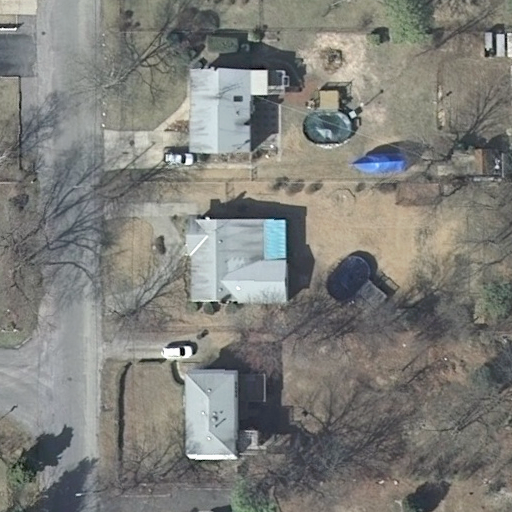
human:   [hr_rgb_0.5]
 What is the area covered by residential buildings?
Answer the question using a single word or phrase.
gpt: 792m2

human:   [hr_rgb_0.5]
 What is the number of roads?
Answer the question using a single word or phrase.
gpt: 2

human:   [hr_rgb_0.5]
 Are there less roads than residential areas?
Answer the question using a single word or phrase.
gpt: no

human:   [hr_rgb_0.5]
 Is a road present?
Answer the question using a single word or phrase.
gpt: yes

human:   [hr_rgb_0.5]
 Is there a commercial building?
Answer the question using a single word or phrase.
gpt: no

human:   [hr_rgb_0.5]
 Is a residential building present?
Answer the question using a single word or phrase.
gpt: yes

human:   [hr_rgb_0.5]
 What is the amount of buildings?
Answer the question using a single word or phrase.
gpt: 4

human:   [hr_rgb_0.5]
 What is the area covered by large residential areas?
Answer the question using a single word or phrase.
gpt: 10599m2

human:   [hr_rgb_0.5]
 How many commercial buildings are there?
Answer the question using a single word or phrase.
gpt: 0

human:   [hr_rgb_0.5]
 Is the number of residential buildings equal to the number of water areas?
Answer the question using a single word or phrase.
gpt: no

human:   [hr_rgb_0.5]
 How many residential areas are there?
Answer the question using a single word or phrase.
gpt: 1

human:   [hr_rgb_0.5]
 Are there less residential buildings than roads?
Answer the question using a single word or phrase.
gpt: no

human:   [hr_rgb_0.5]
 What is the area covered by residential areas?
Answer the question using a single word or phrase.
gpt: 10599m2

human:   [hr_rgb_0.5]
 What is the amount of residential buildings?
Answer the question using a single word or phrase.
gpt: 4

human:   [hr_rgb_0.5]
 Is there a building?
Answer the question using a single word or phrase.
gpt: yes

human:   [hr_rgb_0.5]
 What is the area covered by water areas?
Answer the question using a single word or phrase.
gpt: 0m2

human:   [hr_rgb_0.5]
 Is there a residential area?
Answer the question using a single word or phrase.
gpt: yes

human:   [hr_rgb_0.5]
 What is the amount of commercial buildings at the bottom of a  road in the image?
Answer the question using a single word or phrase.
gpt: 0

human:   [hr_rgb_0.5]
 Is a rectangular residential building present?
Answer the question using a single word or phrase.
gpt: yes

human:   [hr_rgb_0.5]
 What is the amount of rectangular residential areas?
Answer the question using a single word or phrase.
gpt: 1

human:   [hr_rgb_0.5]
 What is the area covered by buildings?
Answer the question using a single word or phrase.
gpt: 792m2

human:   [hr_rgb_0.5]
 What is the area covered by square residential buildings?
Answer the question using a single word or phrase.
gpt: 0m2

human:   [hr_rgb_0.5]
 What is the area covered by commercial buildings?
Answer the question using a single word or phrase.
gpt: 0m2

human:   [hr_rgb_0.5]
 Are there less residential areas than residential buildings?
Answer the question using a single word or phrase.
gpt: yes

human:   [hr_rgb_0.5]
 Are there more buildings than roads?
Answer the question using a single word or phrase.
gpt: yes

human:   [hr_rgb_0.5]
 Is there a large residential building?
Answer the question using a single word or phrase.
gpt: no

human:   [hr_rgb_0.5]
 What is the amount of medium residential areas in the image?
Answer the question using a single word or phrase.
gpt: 0

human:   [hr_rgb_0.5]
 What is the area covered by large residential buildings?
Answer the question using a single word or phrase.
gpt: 0m2

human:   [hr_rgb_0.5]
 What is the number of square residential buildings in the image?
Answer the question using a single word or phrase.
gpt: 0

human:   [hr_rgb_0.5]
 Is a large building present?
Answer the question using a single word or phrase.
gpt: no

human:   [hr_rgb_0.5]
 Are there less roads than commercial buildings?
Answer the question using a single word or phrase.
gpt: no

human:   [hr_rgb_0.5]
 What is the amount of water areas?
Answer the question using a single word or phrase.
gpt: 0

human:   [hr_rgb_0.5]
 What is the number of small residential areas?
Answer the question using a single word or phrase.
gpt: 0

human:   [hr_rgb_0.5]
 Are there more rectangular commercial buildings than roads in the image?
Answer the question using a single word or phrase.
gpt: no

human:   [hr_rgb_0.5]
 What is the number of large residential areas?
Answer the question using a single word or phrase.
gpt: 1

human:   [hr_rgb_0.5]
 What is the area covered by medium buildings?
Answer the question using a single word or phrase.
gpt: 788m2

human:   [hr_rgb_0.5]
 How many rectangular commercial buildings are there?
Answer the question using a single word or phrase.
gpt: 0

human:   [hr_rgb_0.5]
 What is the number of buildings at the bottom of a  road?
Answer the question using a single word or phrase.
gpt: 1

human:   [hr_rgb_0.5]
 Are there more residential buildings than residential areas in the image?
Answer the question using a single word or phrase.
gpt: yes

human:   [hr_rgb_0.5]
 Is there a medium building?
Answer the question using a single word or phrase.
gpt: yes

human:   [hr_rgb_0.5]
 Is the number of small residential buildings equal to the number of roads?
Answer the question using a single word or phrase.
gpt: no

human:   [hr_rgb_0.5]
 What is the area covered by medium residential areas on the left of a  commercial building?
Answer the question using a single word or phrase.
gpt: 0m2

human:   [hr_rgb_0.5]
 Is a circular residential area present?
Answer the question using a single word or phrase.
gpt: no

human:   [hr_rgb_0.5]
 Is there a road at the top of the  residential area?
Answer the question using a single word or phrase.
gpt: yes

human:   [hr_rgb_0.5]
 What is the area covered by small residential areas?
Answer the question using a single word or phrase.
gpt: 0m2

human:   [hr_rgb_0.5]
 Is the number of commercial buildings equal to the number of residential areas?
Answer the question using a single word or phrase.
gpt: no

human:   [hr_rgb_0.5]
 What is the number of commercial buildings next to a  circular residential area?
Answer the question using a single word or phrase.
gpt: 0

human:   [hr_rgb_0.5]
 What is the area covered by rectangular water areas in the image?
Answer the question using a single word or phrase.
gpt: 0m2

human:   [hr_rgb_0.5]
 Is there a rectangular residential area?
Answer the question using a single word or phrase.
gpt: yes

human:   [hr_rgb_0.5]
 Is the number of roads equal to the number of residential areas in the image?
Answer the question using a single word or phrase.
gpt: no

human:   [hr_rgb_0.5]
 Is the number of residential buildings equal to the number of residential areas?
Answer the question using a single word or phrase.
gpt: no

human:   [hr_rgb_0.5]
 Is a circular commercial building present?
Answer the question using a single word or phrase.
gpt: no

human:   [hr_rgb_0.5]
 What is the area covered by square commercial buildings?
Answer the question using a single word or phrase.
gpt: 0m2

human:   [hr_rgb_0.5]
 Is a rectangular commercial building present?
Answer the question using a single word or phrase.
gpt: no

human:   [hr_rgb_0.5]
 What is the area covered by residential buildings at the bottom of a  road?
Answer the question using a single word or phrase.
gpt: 175m2

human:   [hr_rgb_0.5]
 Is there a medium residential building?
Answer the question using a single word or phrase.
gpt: yes

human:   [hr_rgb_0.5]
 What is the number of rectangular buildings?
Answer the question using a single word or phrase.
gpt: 3

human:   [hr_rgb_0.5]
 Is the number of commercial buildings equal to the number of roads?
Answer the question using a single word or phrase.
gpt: no

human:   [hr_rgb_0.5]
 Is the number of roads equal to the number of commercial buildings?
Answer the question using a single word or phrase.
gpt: no

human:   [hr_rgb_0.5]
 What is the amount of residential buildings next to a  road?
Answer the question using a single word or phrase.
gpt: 4

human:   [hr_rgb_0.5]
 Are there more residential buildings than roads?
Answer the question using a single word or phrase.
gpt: yes

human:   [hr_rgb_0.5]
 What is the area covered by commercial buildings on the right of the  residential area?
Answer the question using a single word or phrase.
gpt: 0m2

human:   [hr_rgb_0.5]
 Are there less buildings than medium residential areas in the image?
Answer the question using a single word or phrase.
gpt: no

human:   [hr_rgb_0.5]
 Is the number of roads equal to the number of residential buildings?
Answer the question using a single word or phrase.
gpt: no